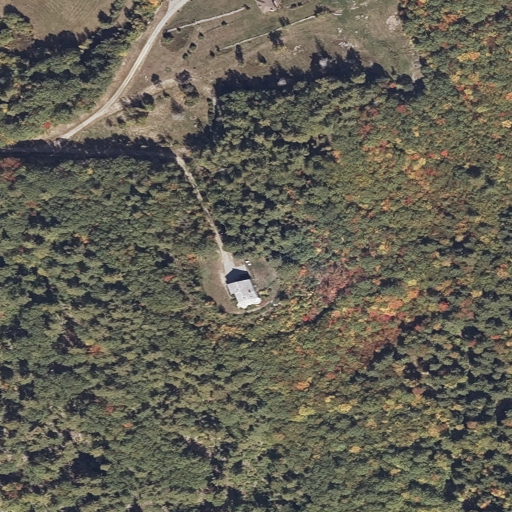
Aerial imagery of mountain in Maine named Poors Hill containing mixed forest, deciduous forest, open development, evergreen forest, pasture, low intensity development, barren land, and woody wetlands